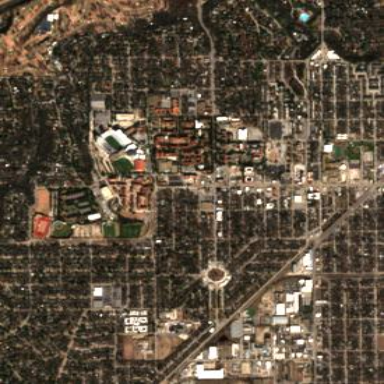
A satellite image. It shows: University.